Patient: sex M, age 57
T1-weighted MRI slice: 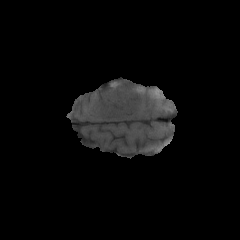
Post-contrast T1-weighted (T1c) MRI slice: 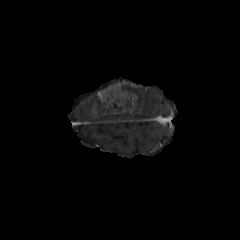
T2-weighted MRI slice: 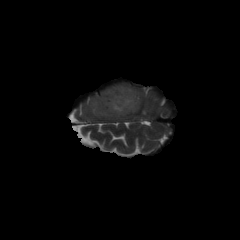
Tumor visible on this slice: yes
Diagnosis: Glioblastoma, IDH-wildtype
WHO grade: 4